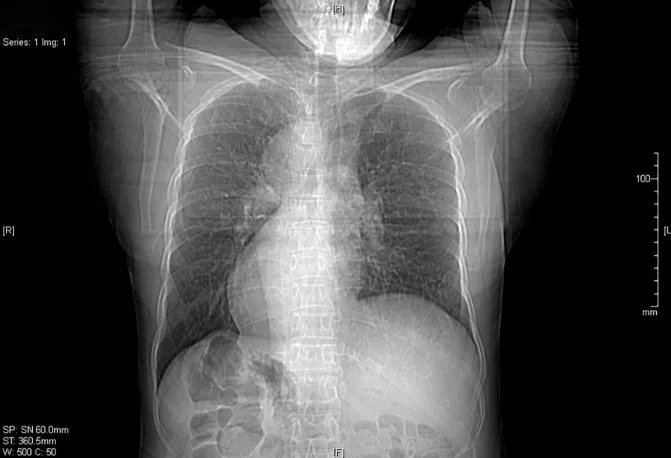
Chest X-ray shows dextrocardia in this patient with situs inversus.
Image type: radiology (x_ray)